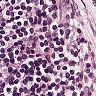
Metastatic tissue present: no